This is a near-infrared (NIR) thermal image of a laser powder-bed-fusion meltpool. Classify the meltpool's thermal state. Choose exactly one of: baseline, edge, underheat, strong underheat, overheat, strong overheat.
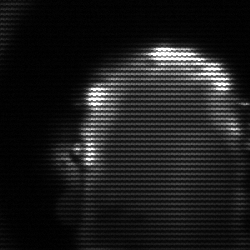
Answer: baseline